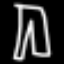
Label: pants